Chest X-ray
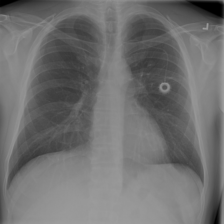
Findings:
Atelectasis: negative
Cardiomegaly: negative
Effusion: negative
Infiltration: negative
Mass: negative
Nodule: positive
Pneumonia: negative
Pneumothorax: negative
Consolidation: negative
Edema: negative
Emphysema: negative
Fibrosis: negative
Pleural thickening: negative
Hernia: negative